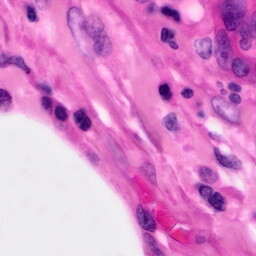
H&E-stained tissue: Pancreatic